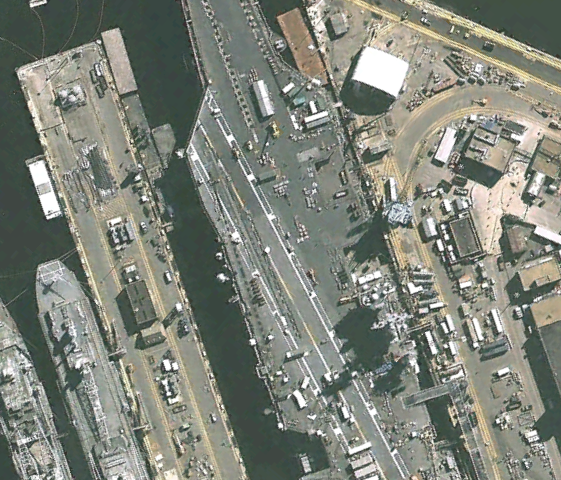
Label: aircraft_carrier